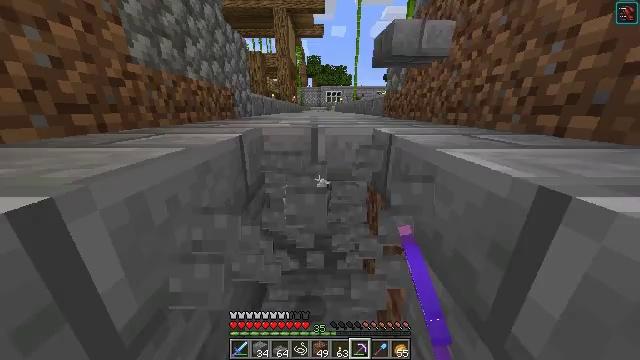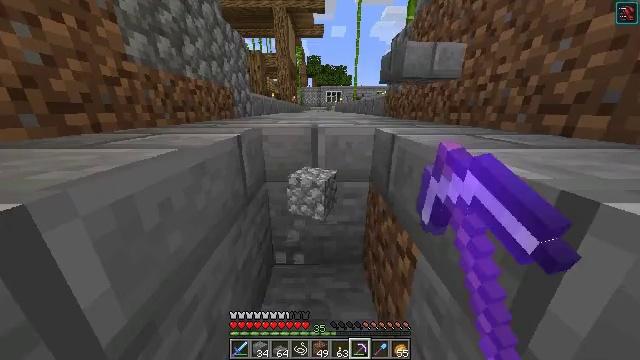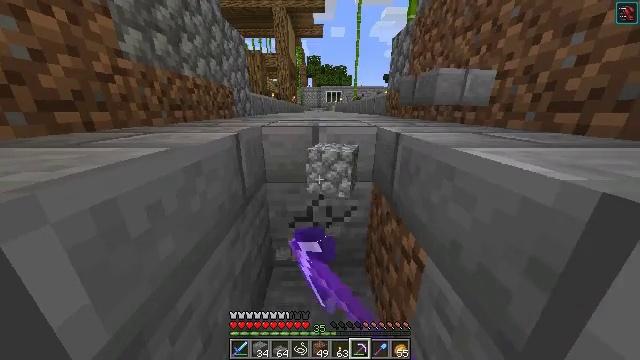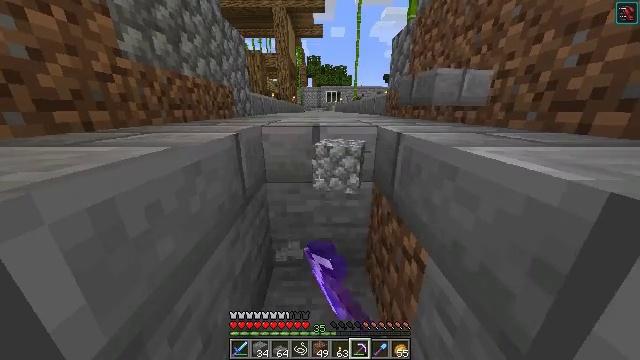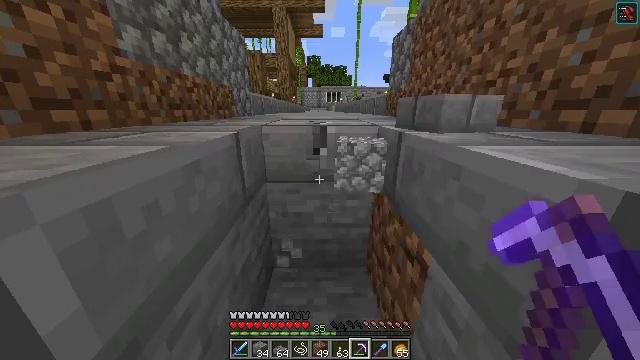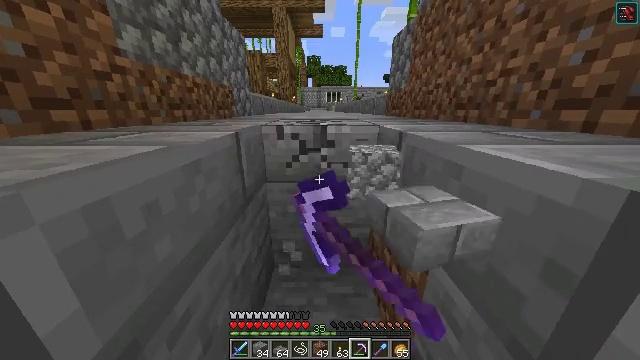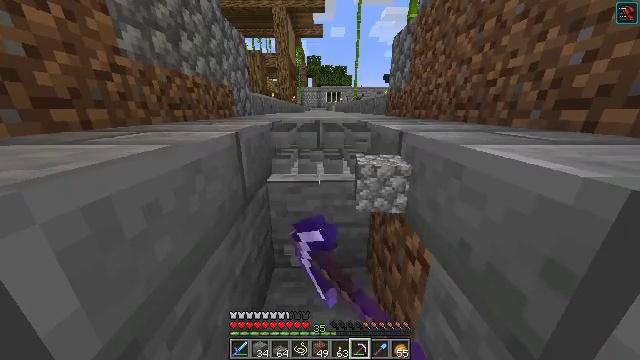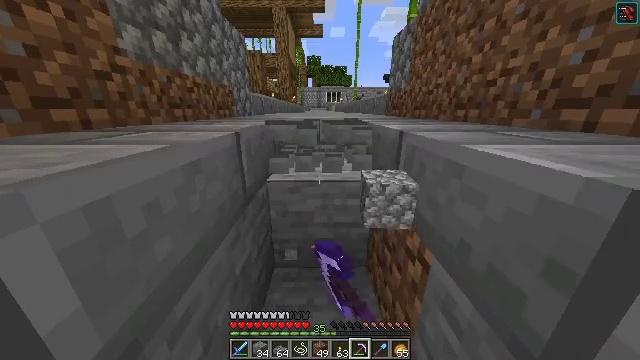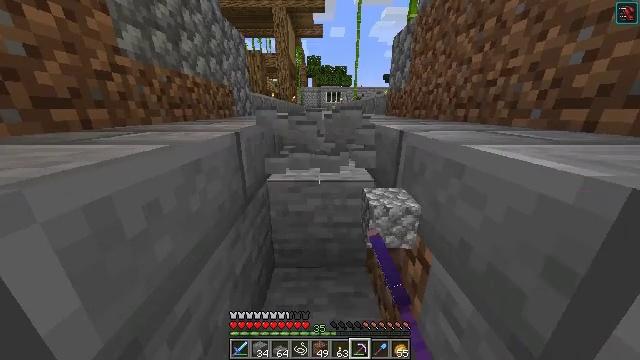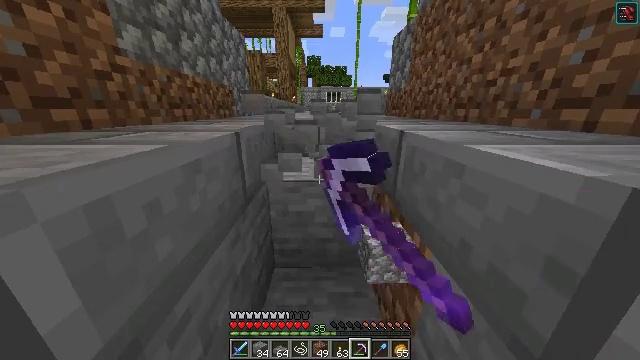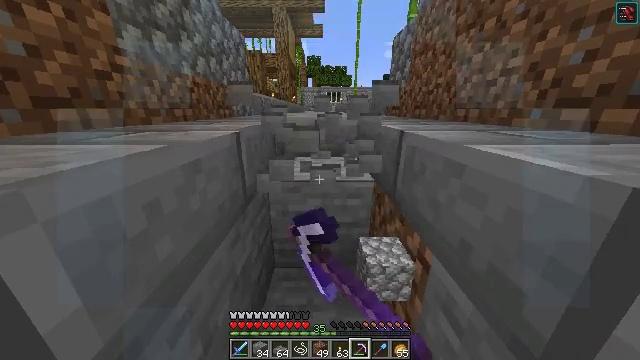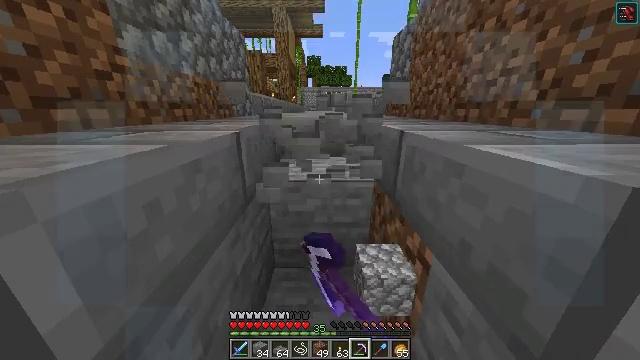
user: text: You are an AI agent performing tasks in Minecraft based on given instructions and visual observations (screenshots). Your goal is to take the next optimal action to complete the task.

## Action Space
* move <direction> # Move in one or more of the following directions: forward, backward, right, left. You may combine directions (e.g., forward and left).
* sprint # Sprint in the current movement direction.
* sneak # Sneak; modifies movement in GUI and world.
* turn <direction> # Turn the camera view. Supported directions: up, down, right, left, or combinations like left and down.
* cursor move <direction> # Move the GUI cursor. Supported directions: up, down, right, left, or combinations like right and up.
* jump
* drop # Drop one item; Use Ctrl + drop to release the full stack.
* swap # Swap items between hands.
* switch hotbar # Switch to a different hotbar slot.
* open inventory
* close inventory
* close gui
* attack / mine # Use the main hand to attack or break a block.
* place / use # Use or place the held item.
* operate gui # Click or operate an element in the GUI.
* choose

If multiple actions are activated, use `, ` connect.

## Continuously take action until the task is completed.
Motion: motion action
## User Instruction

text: Remove the stone brick slab from a structure.
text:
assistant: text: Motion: attack / mine
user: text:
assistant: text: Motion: attack / mine
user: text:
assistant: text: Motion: attack / mine
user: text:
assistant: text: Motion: attack / mine
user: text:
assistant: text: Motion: attack / mine
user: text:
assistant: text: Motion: attack / mine
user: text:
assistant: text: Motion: attack / mine
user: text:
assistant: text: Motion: attack / mine
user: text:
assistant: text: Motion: attack / mine
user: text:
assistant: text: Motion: attack / mine
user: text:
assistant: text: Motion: attack / mine
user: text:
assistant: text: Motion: attack / mine